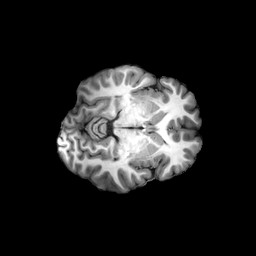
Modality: T1w
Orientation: axial
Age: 23
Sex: female
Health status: ill